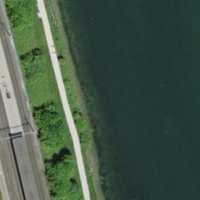
EUNIS habitat code: 15
Species observed at this site:
Campanula rapunculus